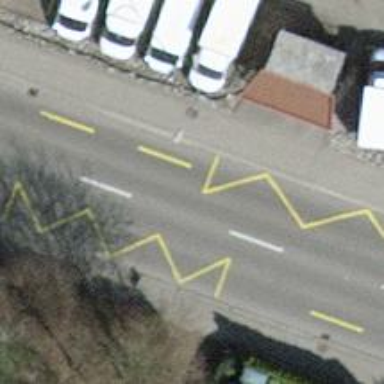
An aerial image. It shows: Public transport stop position.